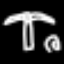
Label: palm tree